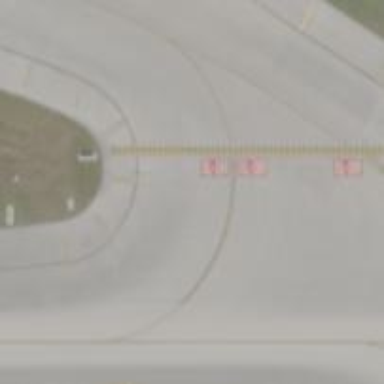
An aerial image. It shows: View of taxiway at the airport.